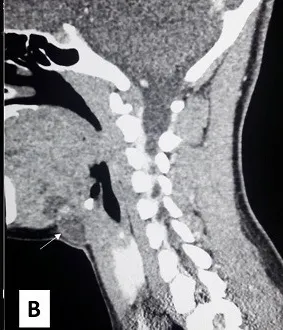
Sagittal. With contrast-enhanced computed tomography scan showed a well-circurcumbed cystic lesion attached to the hyoid bone (thin arrow) with a calcified component (thin arrow).
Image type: radiology (ct)